Question: I have this C struct: (representing an IP datagram)
'''
struct ip_dgram
{
unsigned int ver : 4;
unsigned int hlen : 4;
unsigned int stype : 8;
unsigned int tlen : 16;
unsigned int fid : 16;
unsigned int flags : 3;
unsigned int foff : 13;
unsigned int ttl : 8;
unsigned int pcol : 8;
unsigned int chksm : 16;
unsigned int src : 32;
unsigned int des : 32;
unsigned char opt[40];
};
'''
I'm assigning values to it, and then printing its memory layout in 16-bit words like this:
'''
//prints 16 bits at a time
void print_dgram(struct ip_dgram dgram)
{
unsigned short int* ptr = (unsigned short int*)&dgram;
int i,j;
//print only 10 words
for(i=0 ; i<10 ; i++)
{
for(j=15 ; j>=0 ; j--)
{
if( (*ptr) & (1<<j) ) printf("1");
else printf("0");
if(j%8==0)printf(" ");
}
ptr++;
printf("
");
}
}
int main()
{
struct ip_dgram dgram;
dgram.ver = 4;
dgram.hlen = 5;
dgram.stype = 0;
dgram.tlen = 28;
dgram.fid = 1;
dgram.flags = 0;
dgram.foff = 0;
dgram.ttl = 4;
dgram.pcol = 17;
dgram.chksm = 0;
dgram.src = (unsigned int)htonl(inet_addr("10.12.14.5"));
dgram.des = (unsigned int)htonl(inet_addr("12.6.7.9"));
print_dgram(dgram);
return 0;
}
'''
I get this output:
'''
<PHONE> <PHONE>
<PHONE> <PHONE>
<PHONE> <PHONE>
<PHONE> <PHONE>
<PHONE> <PHONE>
<PHONE> <PHONE>
<PHONE> <PHONE>
<PHONE> <PHONE>
<PHONE> <PHONE>
<PHONE> <PHONE>
'''
But I expect this:

The output is partially correct; somewhere, the bytes and nibbles seem to be interchanged. Is there some endianness issue here? Are bit-fields not good for this purpose? I really don't know. Any help? Thanks in advance!
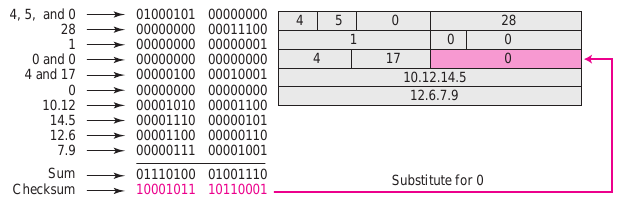
Answer: No, bitfields are not good for this purpose. The layout is compiler-dependant.
It's generally not a good idea to use bitfields for data where you want to control the resulting layout, unless you have (compiler-specific) means, such as '#pragma's, to do so.
The best way is probably to implement this without bitfields, i.e. by doing the needed bitwise operations yourself. This is annoying, but way easier than somehow digging up a way to fix this. Also, it's platform-independent.
Define the header as just an array of 16-bit words, and then you can compute the checksum easily enough.